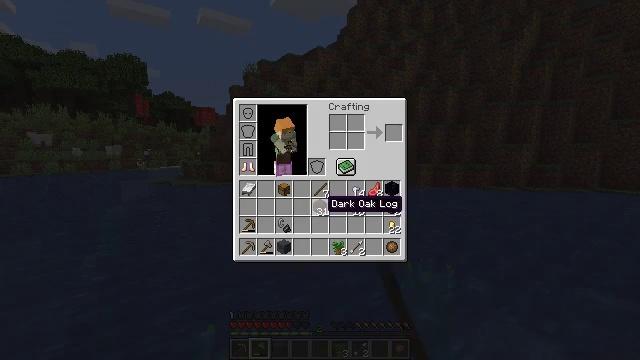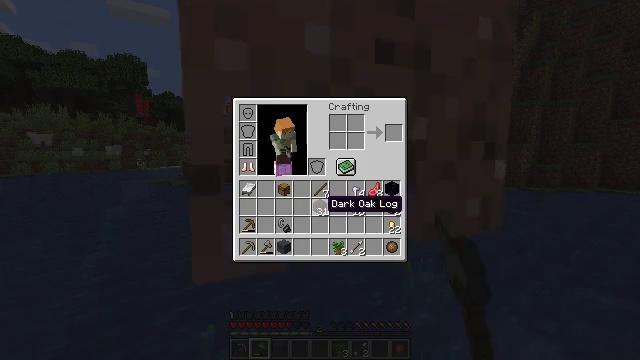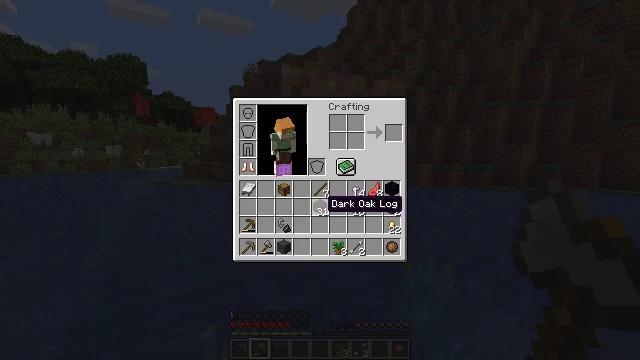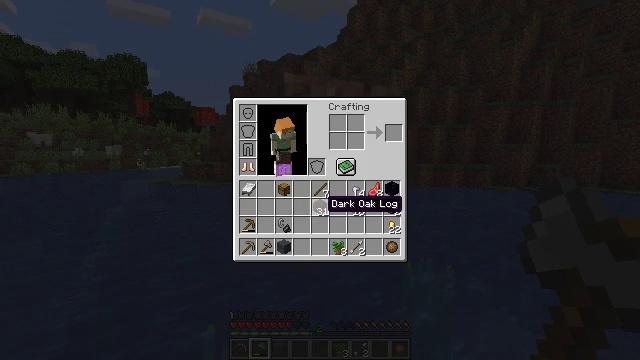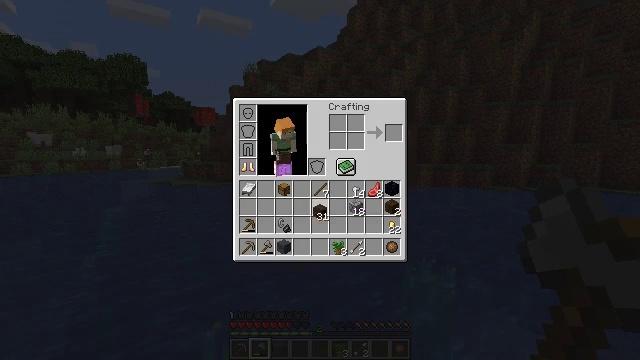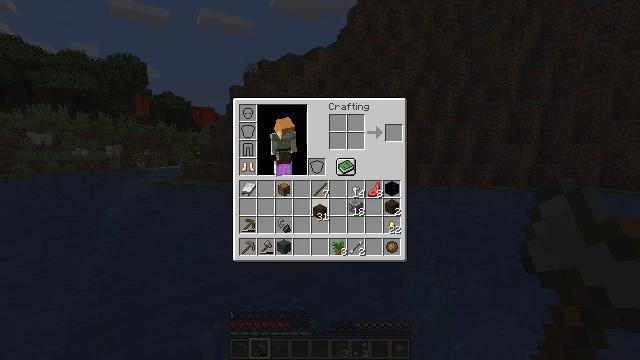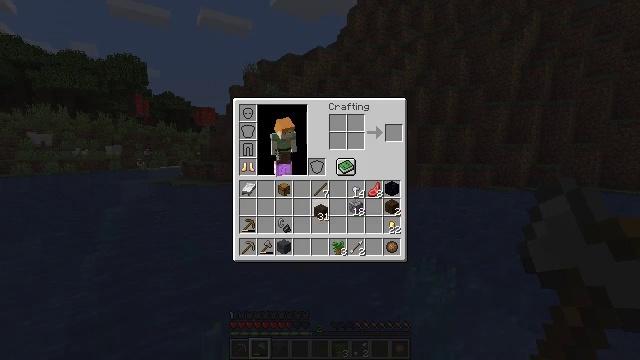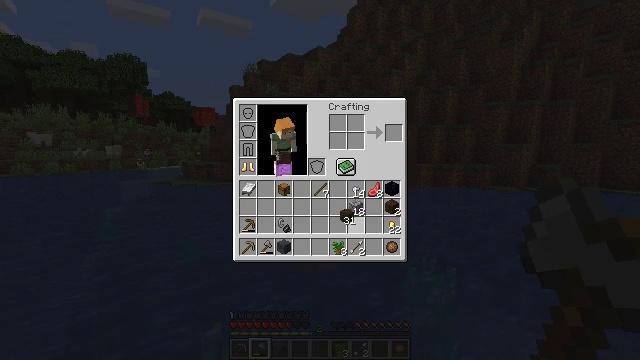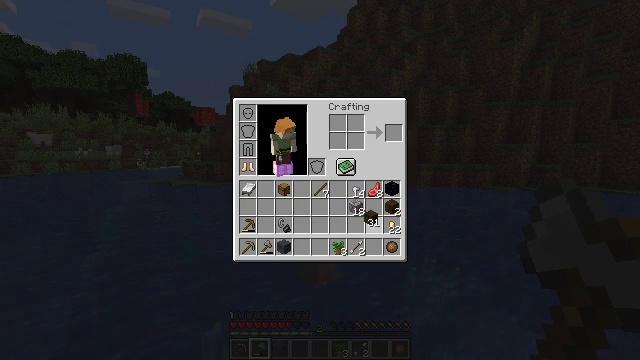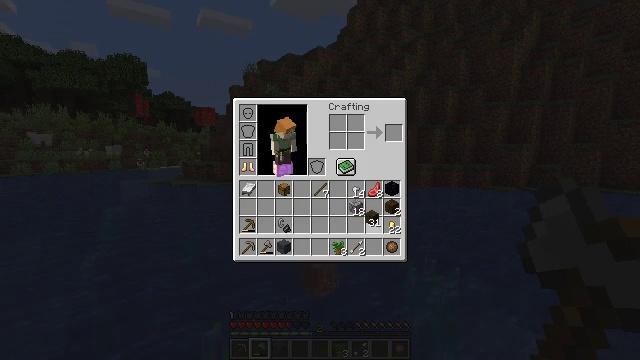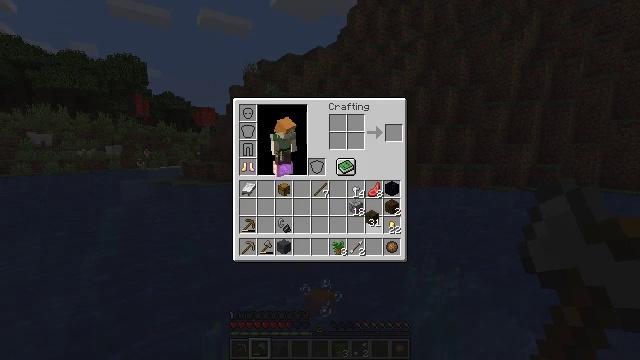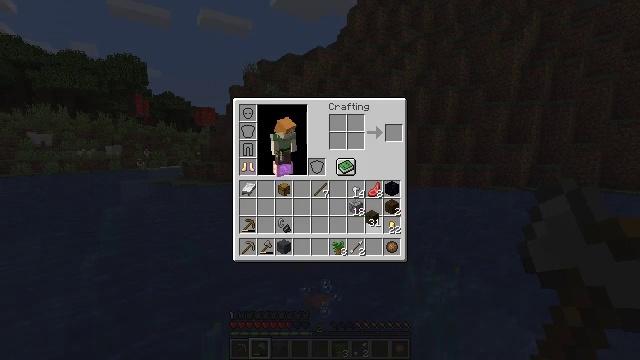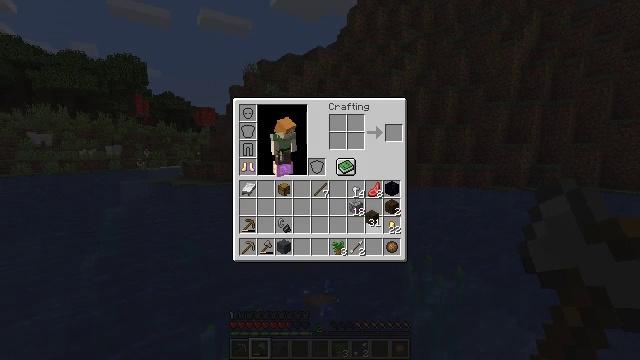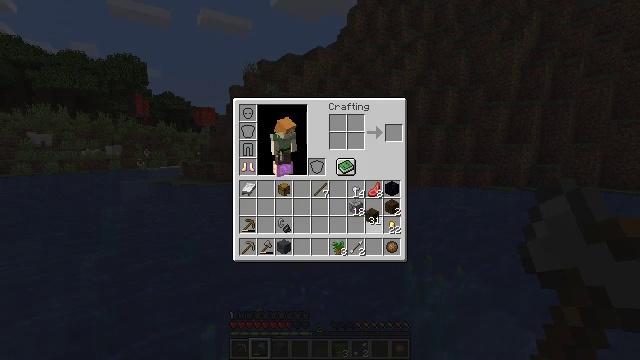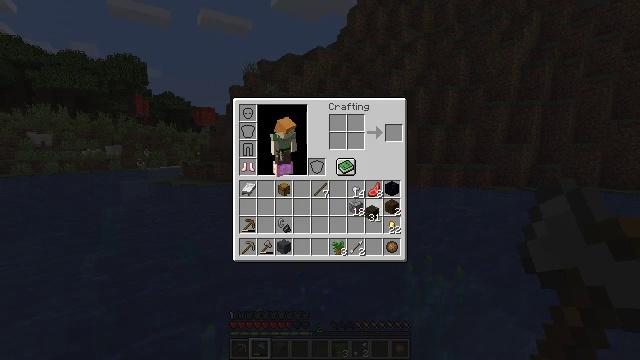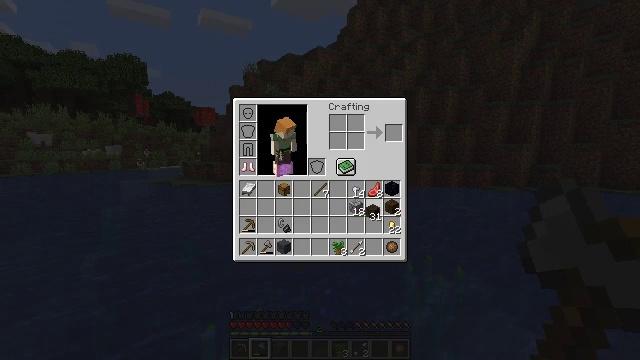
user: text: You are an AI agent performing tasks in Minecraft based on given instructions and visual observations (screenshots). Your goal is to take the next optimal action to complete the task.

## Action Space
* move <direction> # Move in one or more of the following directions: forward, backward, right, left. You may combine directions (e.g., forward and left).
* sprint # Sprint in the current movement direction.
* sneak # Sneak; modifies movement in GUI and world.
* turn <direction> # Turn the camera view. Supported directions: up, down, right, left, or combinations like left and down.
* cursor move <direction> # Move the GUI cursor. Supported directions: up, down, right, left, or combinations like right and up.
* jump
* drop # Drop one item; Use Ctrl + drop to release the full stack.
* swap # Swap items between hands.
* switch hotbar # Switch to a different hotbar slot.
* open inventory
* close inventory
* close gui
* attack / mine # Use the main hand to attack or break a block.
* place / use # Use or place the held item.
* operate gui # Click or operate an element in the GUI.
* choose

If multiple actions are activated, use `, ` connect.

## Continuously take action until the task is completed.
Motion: motion action
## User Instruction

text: Remove an obsidian block from the inventory.
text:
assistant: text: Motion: open gui
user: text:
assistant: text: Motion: no_op
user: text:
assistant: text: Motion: no_op
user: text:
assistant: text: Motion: operate gui
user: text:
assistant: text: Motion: operate gui
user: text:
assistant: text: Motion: operate gui
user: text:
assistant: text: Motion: cursor move right
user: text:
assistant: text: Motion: cursor move right
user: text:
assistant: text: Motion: no_op
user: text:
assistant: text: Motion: no_op
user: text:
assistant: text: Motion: no_op
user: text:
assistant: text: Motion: no_op
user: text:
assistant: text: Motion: no_op
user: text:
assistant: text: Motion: no_op
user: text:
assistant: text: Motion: no_op
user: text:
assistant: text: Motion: no_op
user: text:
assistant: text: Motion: no_op
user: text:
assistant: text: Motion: no_op
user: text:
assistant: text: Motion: no_op
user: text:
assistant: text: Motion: no_op
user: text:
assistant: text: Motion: operate gui
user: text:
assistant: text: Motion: operate gui
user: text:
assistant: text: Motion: operate gui
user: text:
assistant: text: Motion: cursor move up
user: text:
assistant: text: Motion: cursor move up
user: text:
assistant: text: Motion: no_op
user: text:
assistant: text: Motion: no_op
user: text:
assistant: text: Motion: no_op
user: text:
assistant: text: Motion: no_op
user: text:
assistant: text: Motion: no_op